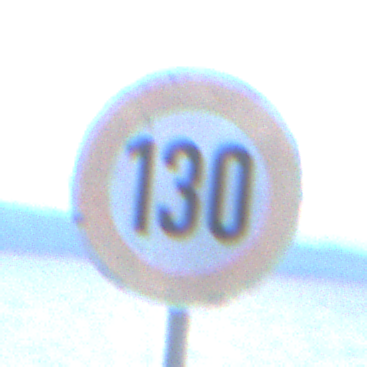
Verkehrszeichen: Geschwindigkeit130
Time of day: SunriseSunset
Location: Outdoor (Suburban)
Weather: PartlyCloudy
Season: NotSpecified
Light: Natural